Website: macys
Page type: customer-info-address
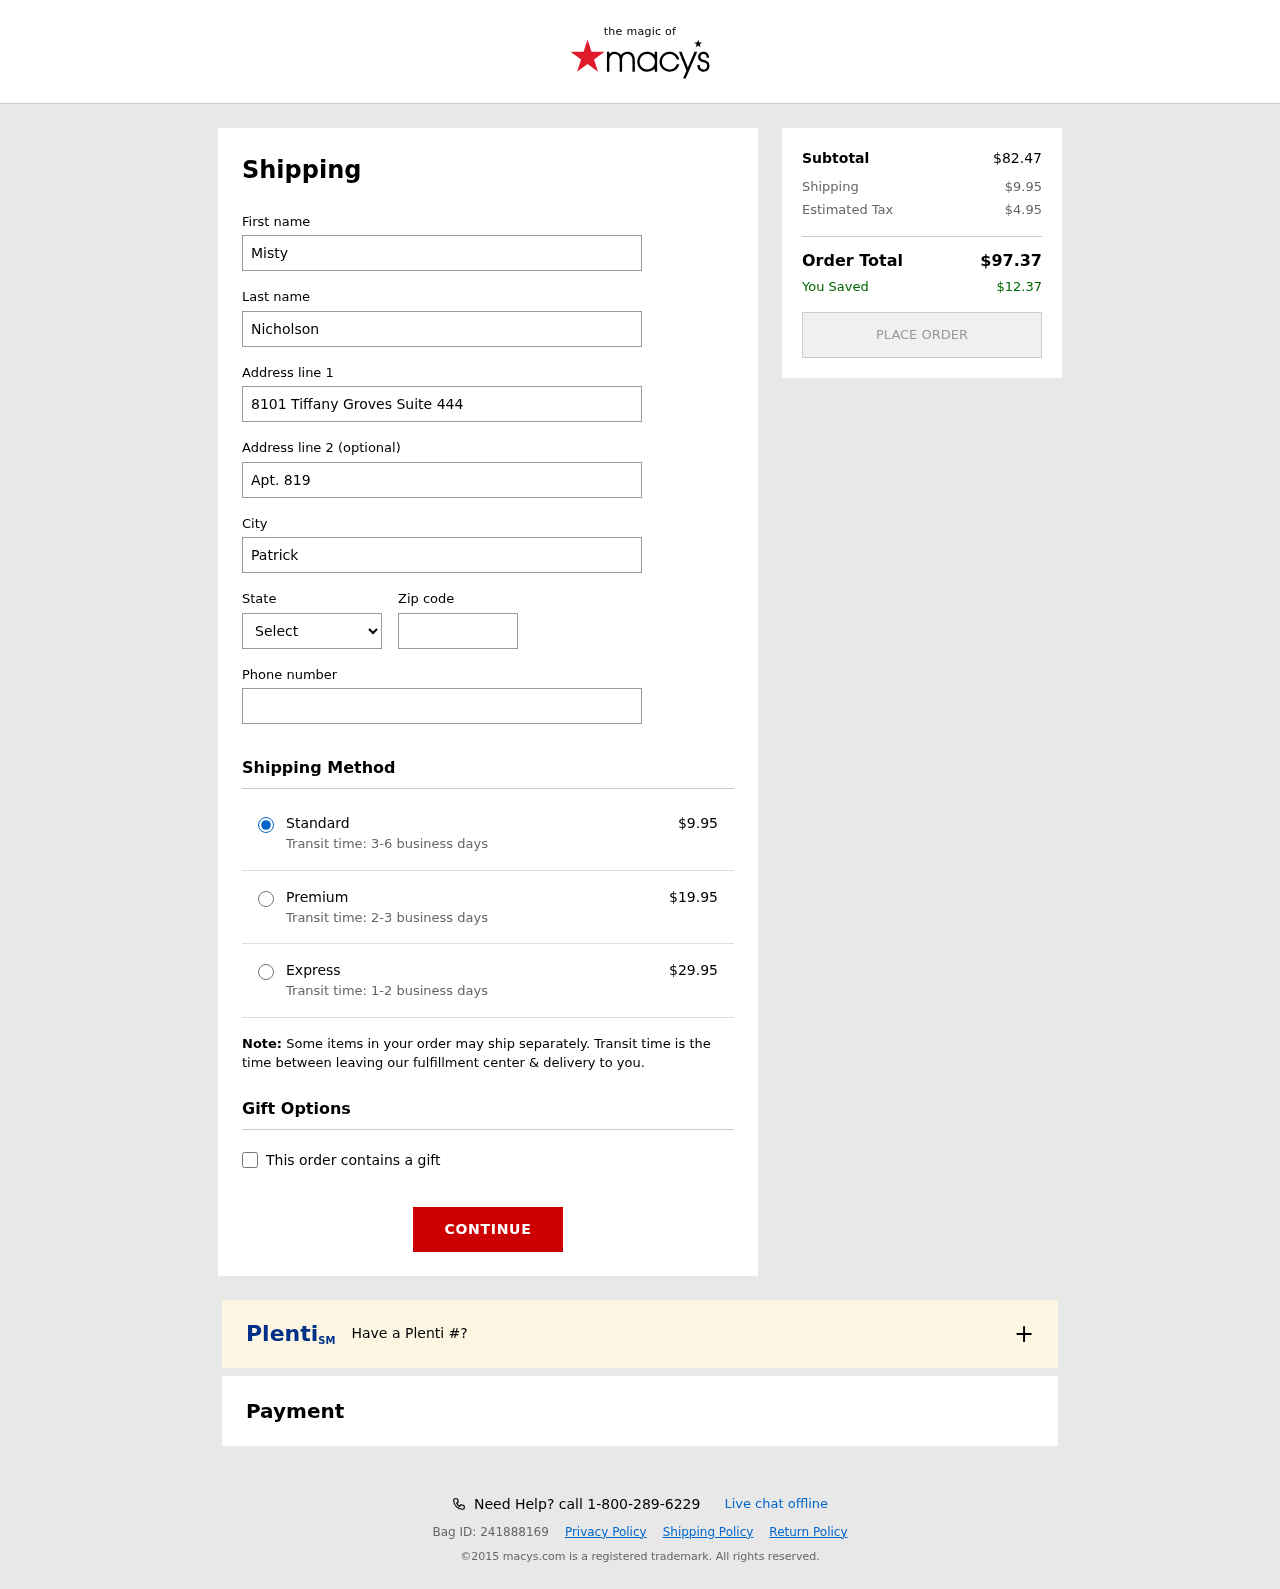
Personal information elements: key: PII_CITY
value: Patrickbury
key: PII_FIRSTNAME
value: Misty
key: PII_LASTNAME
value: Nicholson
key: PII_PHONE
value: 9254987984
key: PII_POSTCODE
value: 74728
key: PII_STATE_ABBR
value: HI
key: PII_STREET
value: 8101 Tiffany Groves Suite 444
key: PII_STREET2
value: Apt. 819
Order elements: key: ORDER_SHIPPING_COST
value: $9.95
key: ORDER_SHIPPING_COST_PREMIUM
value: $19.95
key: ORDER_SHIPPING_COST_EXPRESS
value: $29.95
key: ORDER_SUBTOTAL
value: $82.47
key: ORDER_TAX
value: $4.95
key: ORDER_TOTAL
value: $97.37
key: ORDER_SAVINGS
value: $12.37